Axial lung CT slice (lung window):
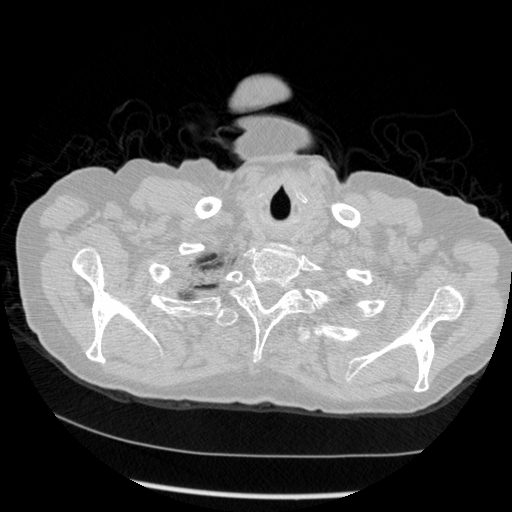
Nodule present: no